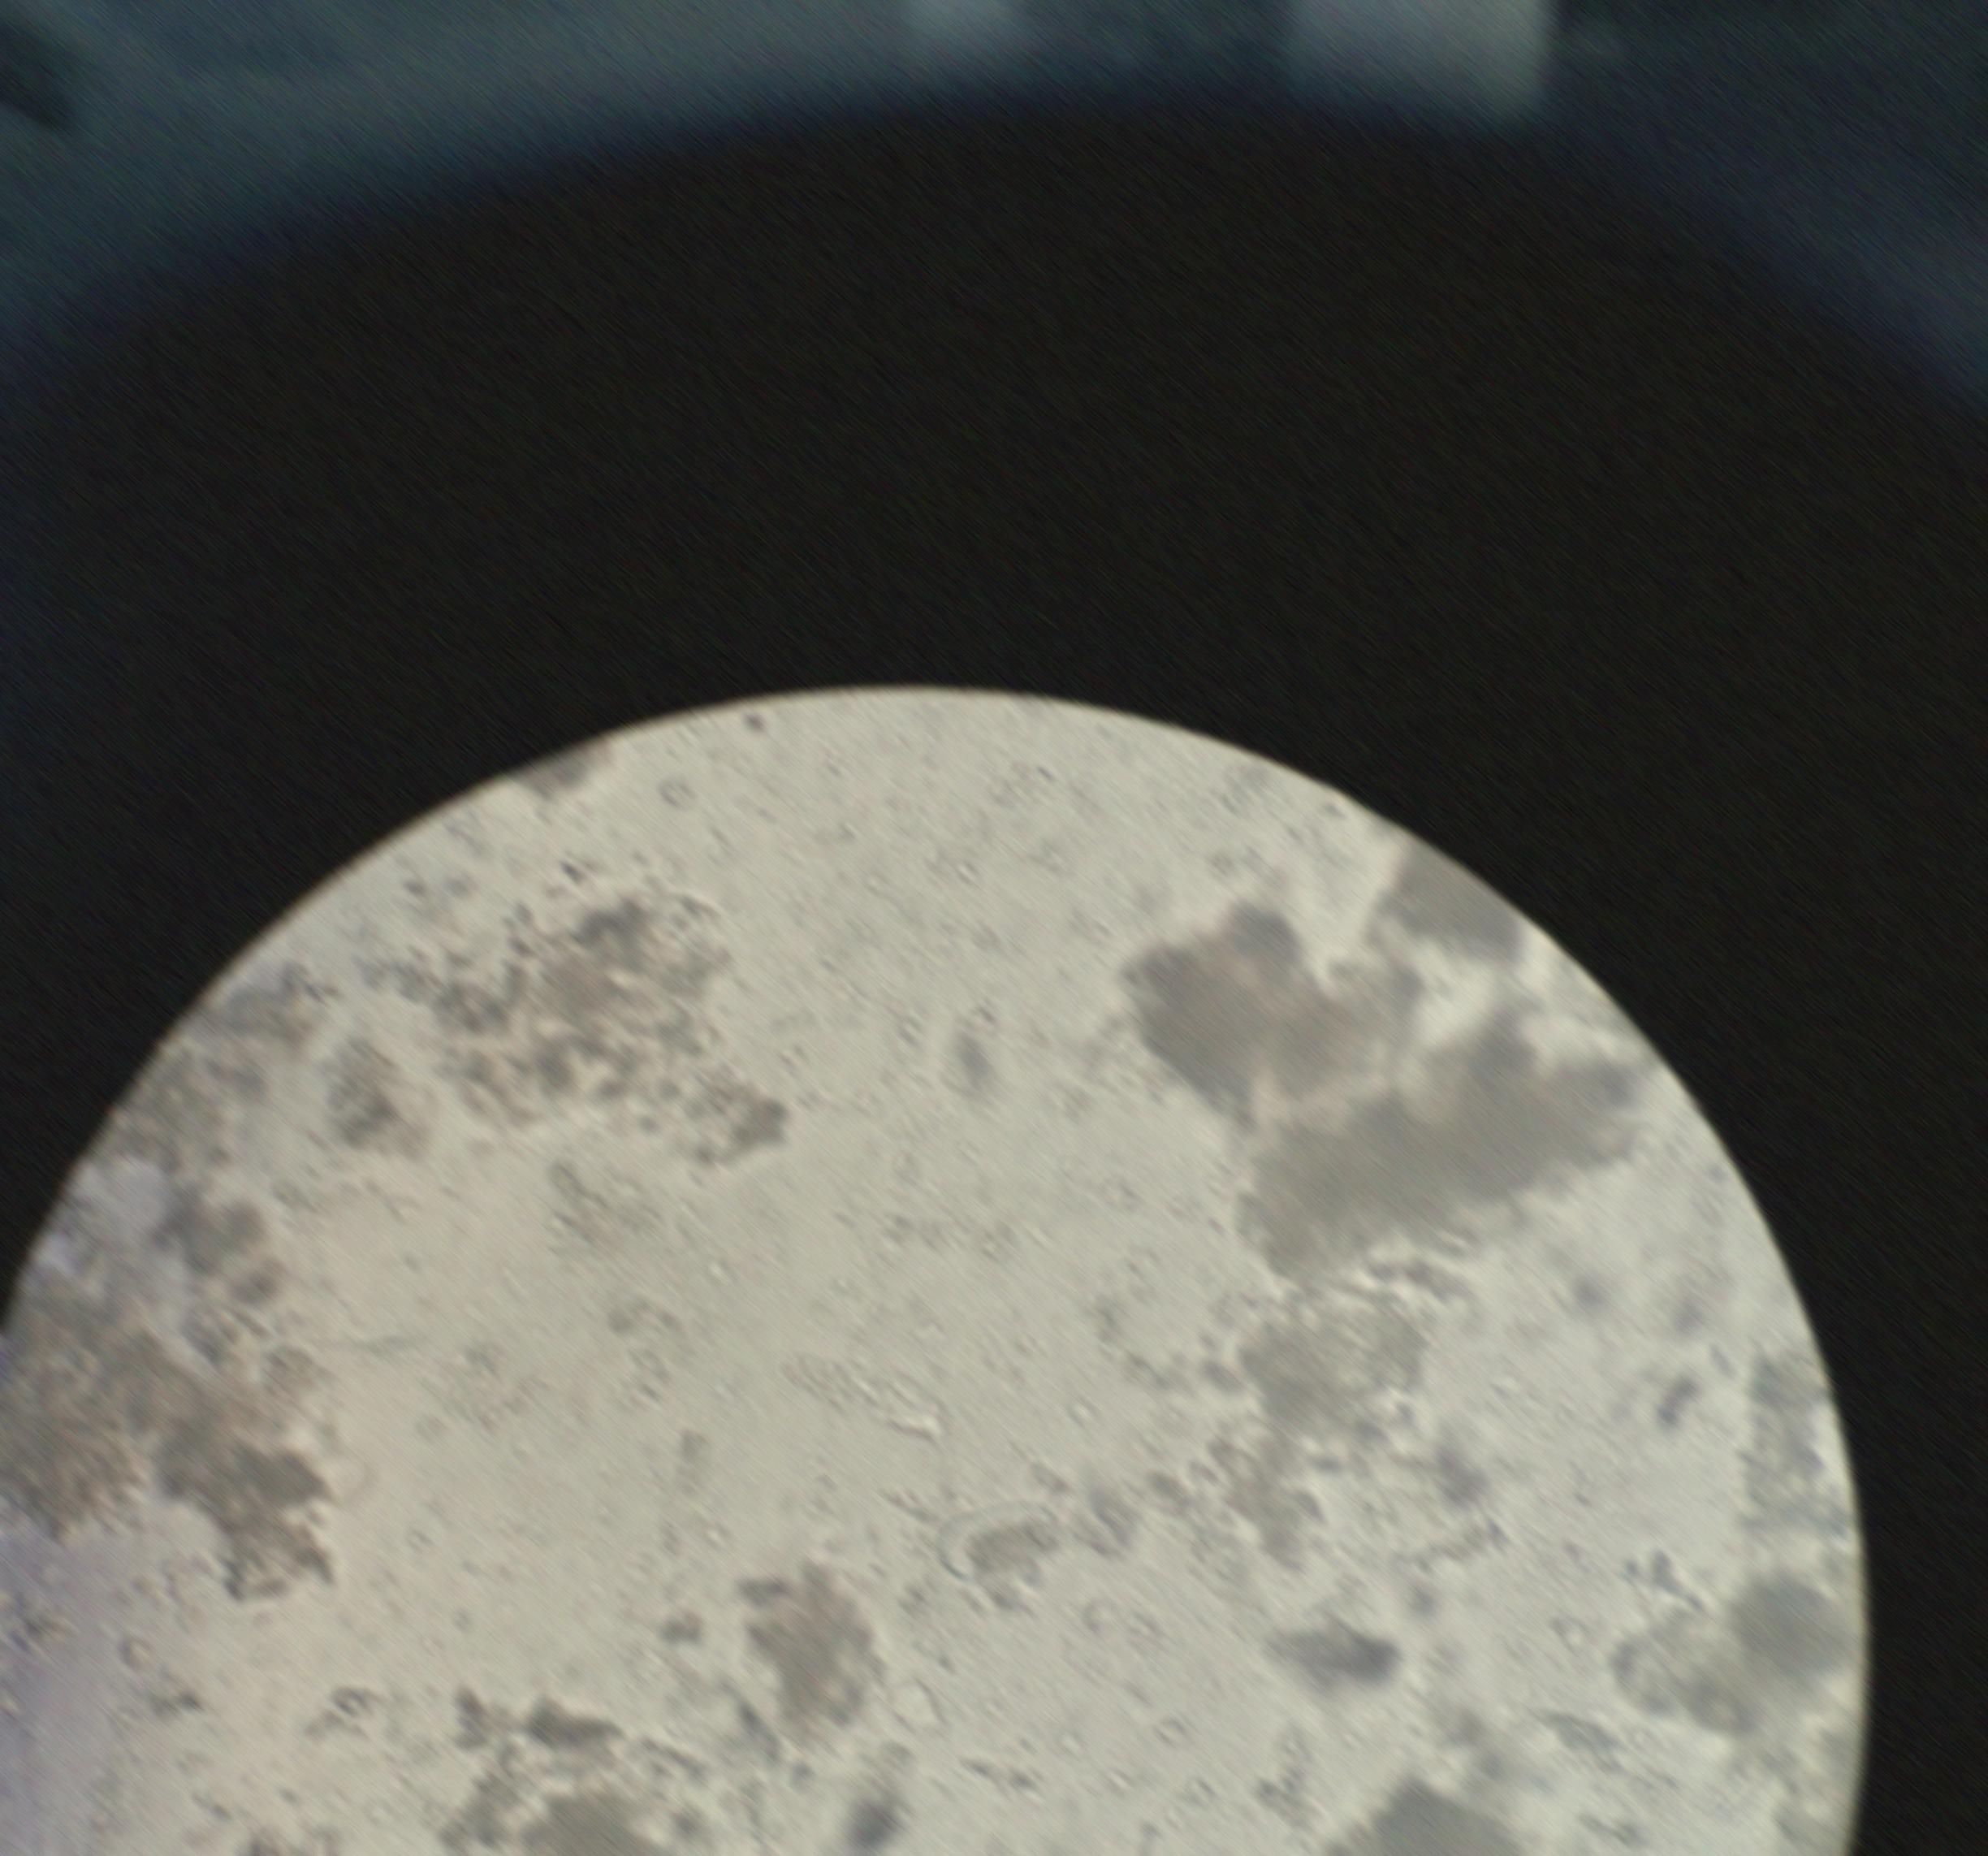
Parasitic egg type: Capillaria philippinensis